Question: Here is what my solution is looking like at the moment:

In the Tutomentor.Branding project, I'd like to save branding information in the App.config file, like names, colors, etc.
In the Tutomentor.Data project, the App.config was created when I added an entity .edmx model file.
Is this possible? Any recommendations?
When deploying, will the output COMBINE these App.config files into a single one?
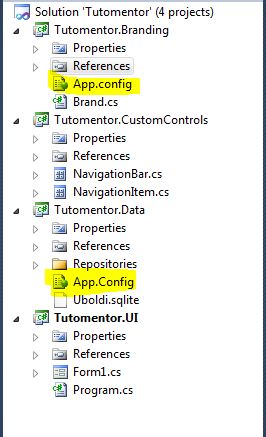
Answer: No, class libraries can hold setting files, but their values will be defined in the application configuration (web.config, app.config...).
That's because of configuration settings overriding feature.
You'll need to declare the assemblies' configuration sections in the app.config or web.config of your application (WPF, SL, ASP.NET...) and define a value for a particular number of settings defined in the proper assembly settings.
EDIT:
Add a setting file to your project and add a setting with application scope, and your assembly would have something like this:
'''
<?xml version="1.0" encoding="utf-8" ?>
<configuration>
<configSections>
<sectionGroup name="applicationSettings" type="System.Configuration.ApplicationSettingsGroup, System, Version=4.0.0.0, Culture=neutral, PublicKeyToken=b77a5c561934e089" >
<section name="Assembly1.Settings1" type="System.Configuration.ClientSettingsSection, System, Version=4.0.0.0, Culture=neutral, PublicKeyToken=b77a5c561934e089" requirePermission="false" />
</sectionGroup>
</configSections>
<applicationSettings>
<Assembly1.Settings1>
<setting name="settingA" serializeAs="String">
<value>a value</value>
</setting>
</Assembly1.Settings1>
</applicationSettings>
</configuration>
'''
Now you'd need to go to your application, and you need to copy-paste the section group, and section declarations, and the definition of the values for the settings. That's all.